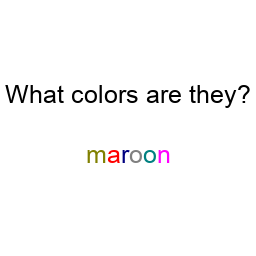
Color: olive, red, navy, gray, teal, magenta
Color name shown: maroon
Background color: white
Question text color: black